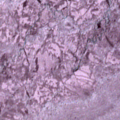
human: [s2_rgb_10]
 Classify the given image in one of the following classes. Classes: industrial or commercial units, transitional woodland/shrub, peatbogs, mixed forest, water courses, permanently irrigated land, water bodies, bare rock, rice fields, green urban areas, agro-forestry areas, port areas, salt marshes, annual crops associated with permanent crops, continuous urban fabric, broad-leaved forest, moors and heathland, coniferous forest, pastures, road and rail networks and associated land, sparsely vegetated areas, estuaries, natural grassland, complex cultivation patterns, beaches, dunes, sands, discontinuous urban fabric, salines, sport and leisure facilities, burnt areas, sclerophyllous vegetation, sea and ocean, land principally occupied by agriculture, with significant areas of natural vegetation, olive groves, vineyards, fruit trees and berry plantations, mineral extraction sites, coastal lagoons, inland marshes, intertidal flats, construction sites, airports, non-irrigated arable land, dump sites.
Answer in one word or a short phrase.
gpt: sea and ocean